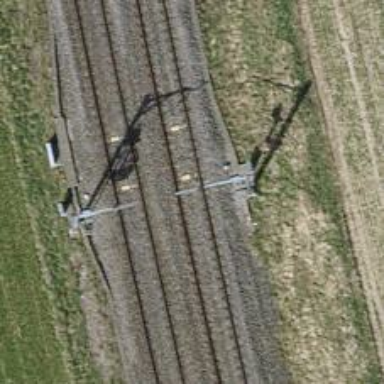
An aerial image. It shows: Railway signal.